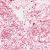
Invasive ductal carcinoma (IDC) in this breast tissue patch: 0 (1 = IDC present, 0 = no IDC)